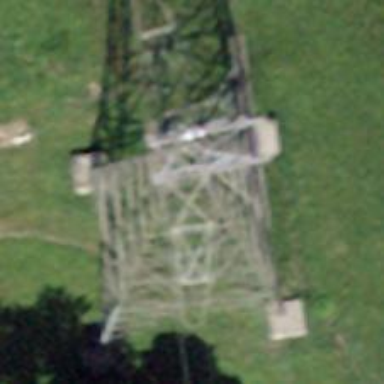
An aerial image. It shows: Pylon used for aerialway.